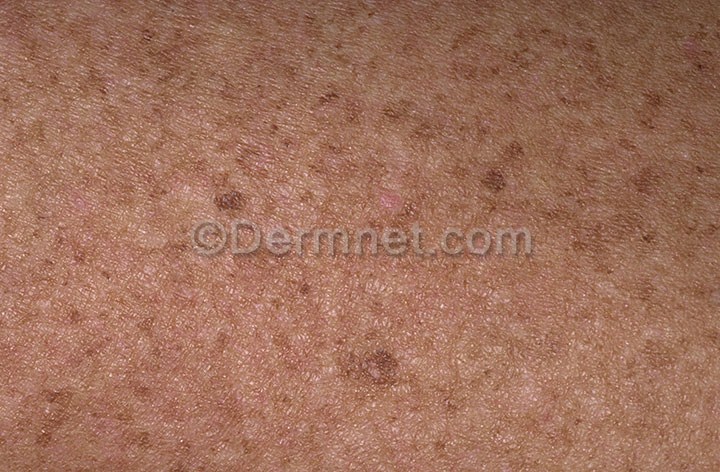
Disease: Light Diseases and Disorders of Pigmentation